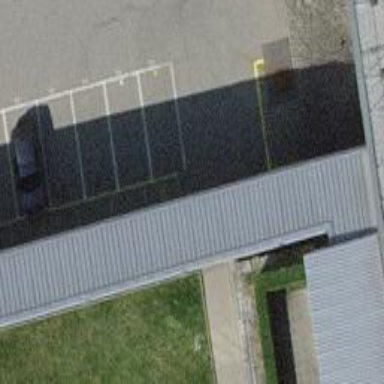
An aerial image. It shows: Motorcycle parking facility.